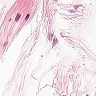
Metastatic tissue present: no